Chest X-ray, PA view. Patient: 23 years old, sex M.
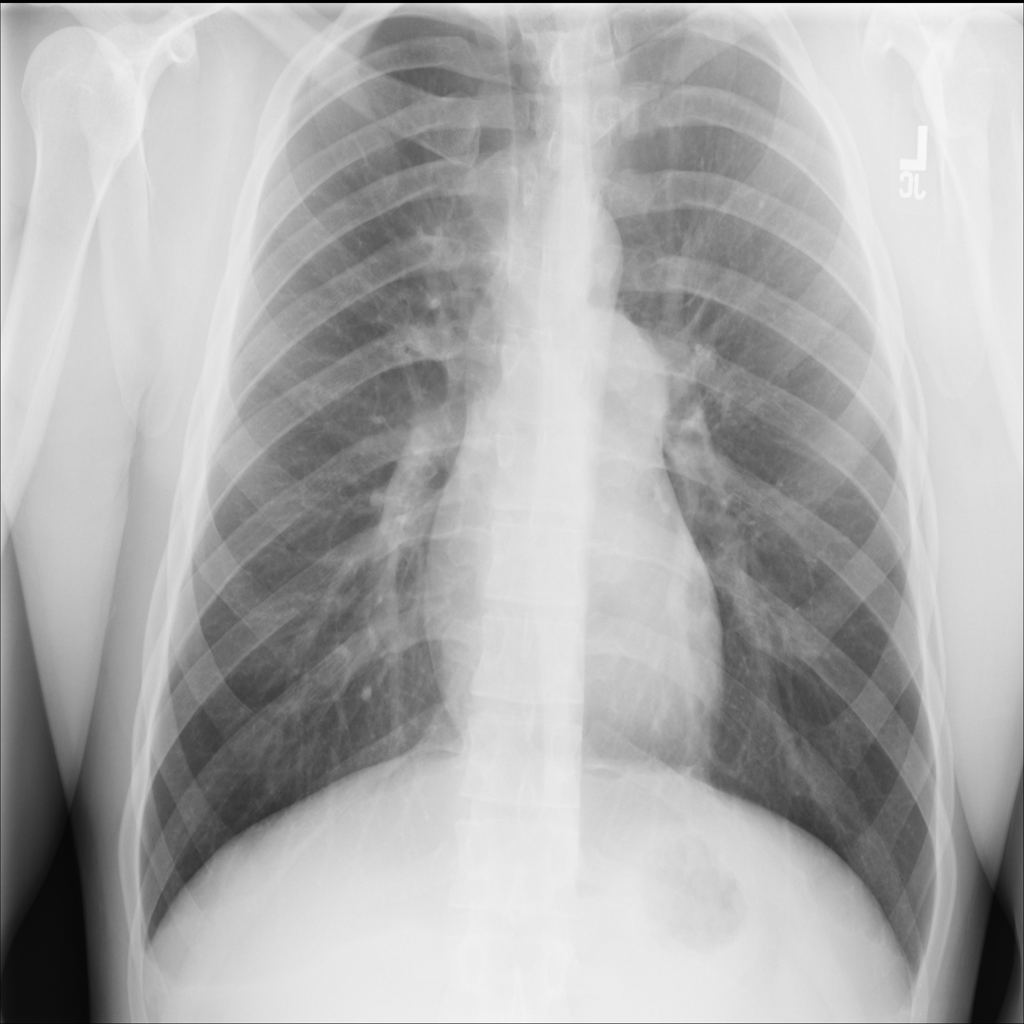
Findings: No Finding